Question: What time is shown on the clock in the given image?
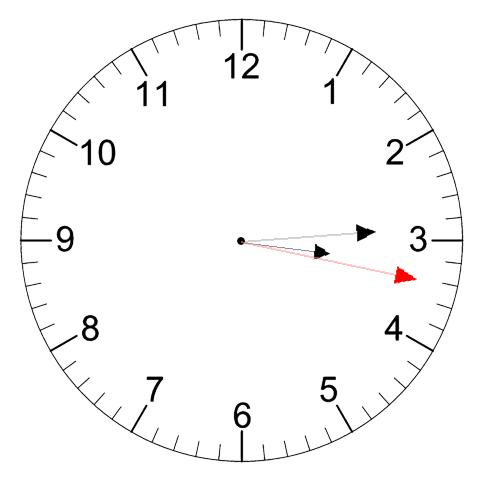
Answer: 03:14:17